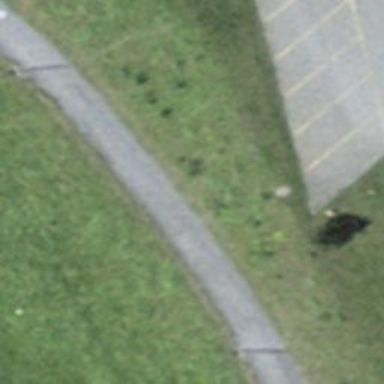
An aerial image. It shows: Track road with compacted surface and no sidewalks.